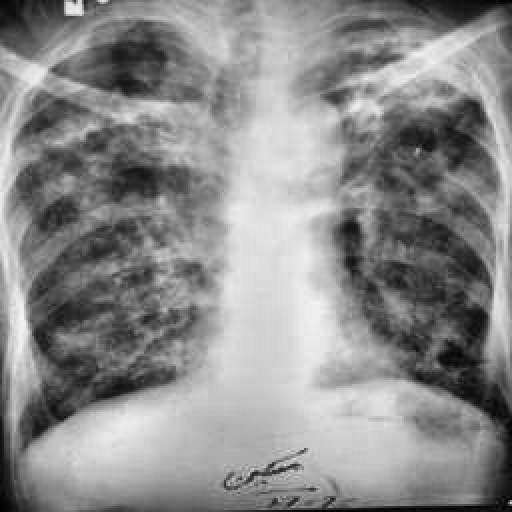
Finding: TUBERCULOSIS